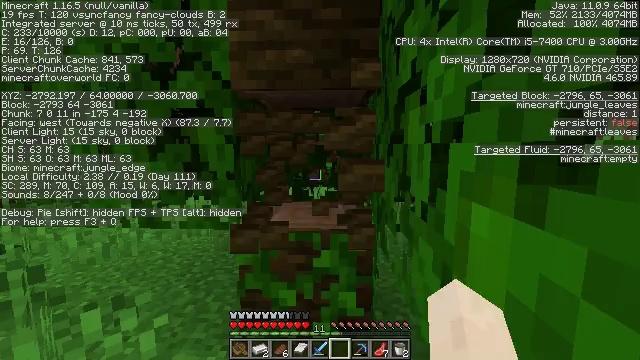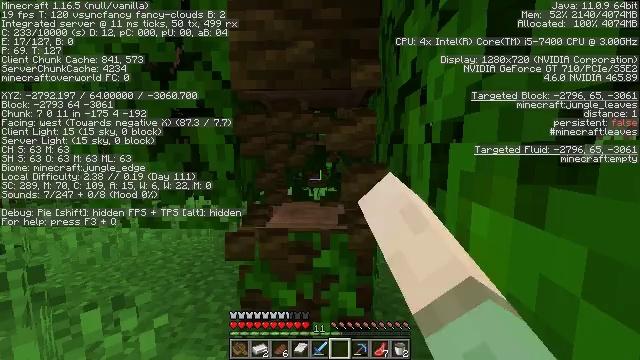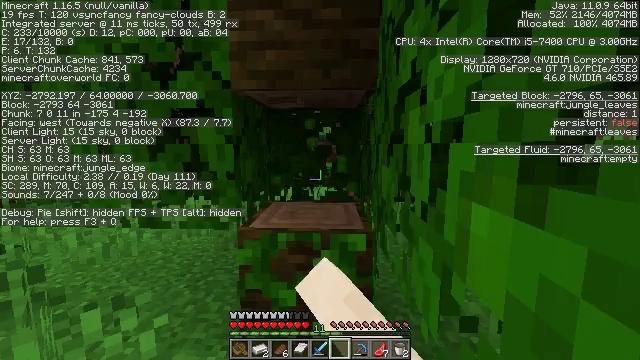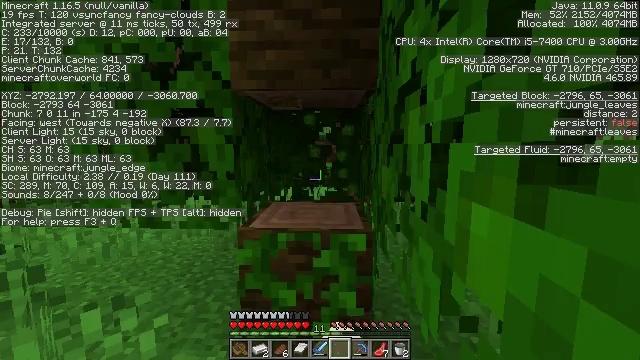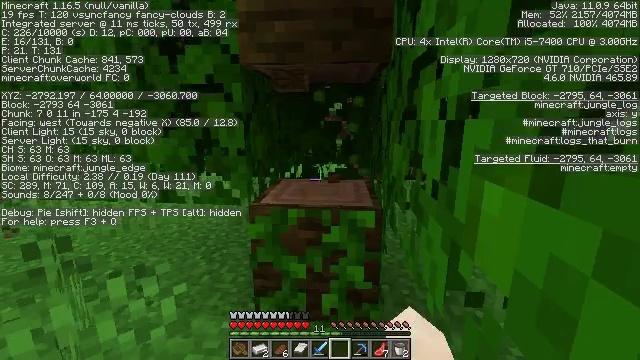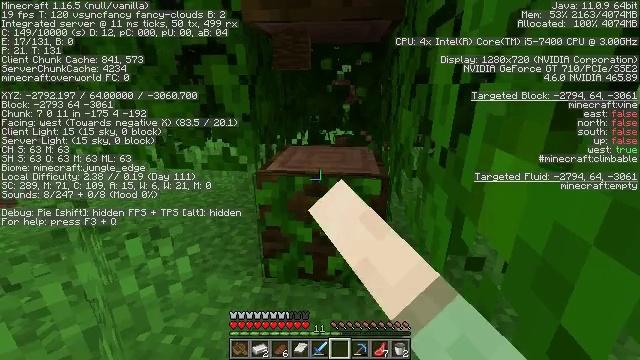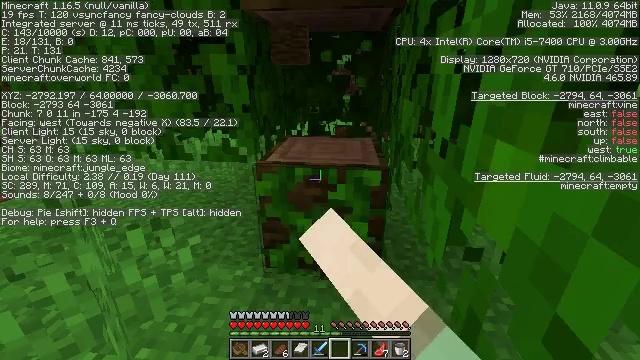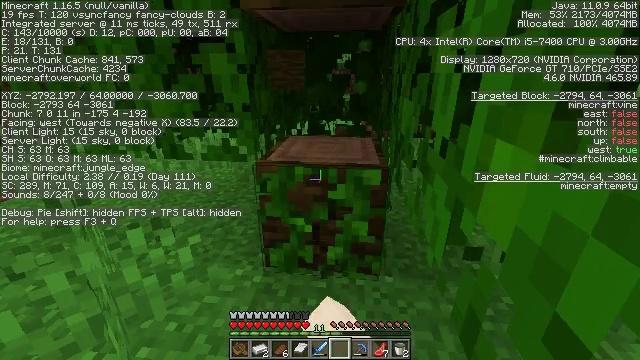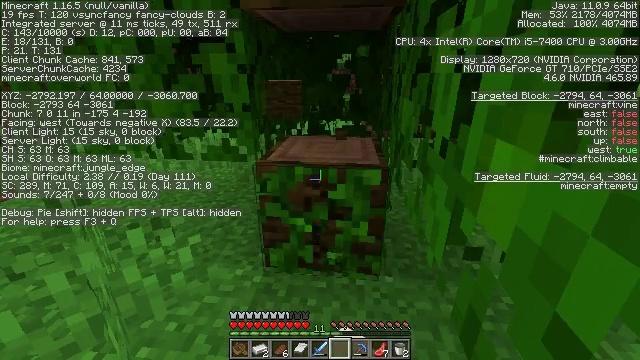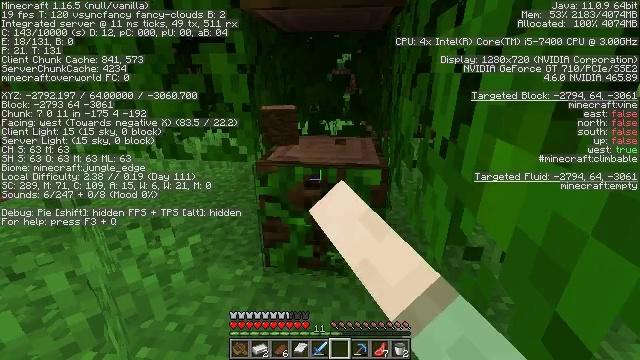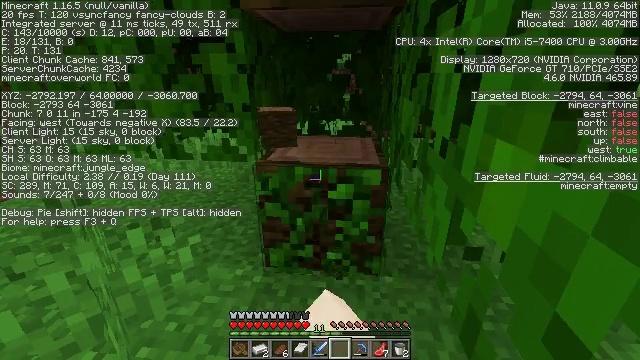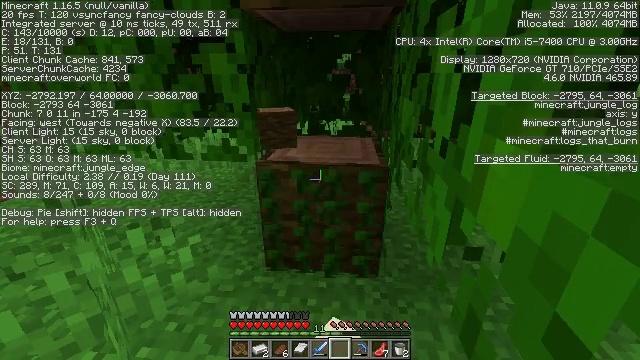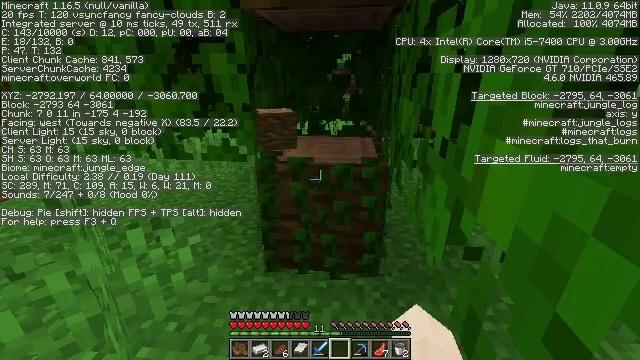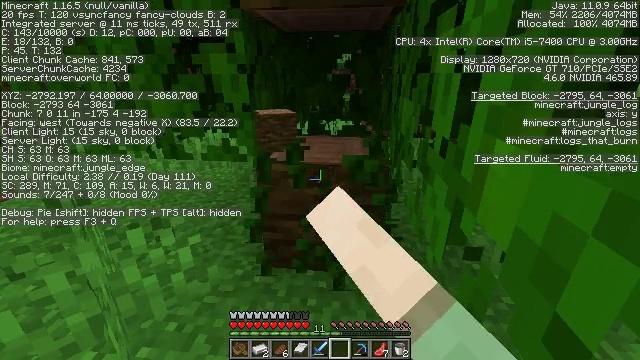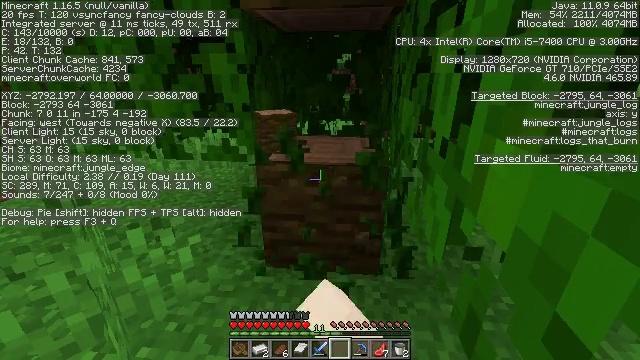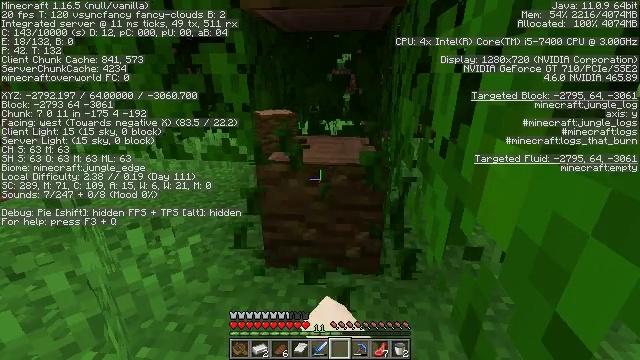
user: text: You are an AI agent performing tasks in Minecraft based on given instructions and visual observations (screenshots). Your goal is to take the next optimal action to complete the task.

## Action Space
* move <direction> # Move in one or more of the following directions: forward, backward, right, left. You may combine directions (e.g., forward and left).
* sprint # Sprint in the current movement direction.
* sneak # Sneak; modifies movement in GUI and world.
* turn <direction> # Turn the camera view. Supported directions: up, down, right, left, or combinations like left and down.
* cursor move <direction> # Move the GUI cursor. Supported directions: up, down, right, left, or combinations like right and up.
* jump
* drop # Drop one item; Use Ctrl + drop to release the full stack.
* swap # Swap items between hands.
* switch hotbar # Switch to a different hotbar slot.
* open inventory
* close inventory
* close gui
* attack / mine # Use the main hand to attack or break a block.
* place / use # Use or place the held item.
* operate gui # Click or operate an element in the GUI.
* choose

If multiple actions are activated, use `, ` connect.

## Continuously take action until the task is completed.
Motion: motion action
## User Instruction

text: Collect vines by mining them.
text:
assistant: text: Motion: attack / mine
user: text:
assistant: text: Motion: attack / mine
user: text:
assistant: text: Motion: attack / mine
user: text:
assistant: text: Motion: turn left and down, attack / mine
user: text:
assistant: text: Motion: turn left and down, attack / mine
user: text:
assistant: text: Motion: turn down, attack / mine
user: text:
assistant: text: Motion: attack / mine
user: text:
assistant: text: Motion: attack / mine
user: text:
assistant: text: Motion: attack / mine
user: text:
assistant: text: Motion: attack / mine
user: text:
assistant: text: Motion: attack / mine
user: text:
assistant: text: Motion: attack / mine
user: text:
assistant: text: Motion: attack / mine
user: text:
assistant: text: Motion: attack / mine
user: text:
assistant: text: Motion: attack / mine
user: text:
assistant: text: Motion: attack / mine